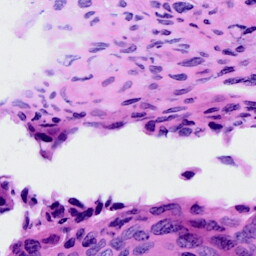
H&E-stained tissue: Cervix